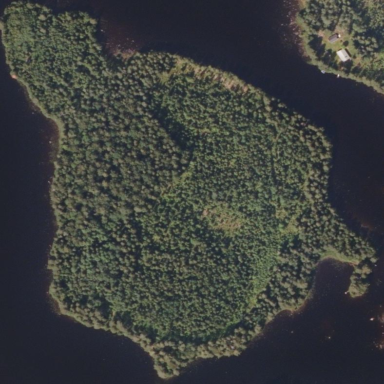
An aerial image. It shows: Image showing island.